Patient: sex M, age 34
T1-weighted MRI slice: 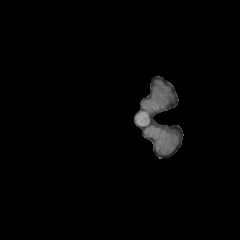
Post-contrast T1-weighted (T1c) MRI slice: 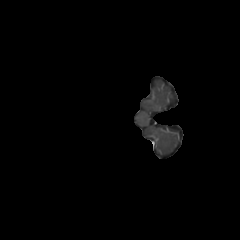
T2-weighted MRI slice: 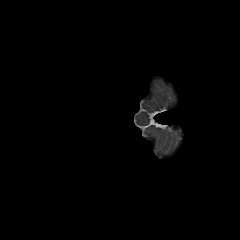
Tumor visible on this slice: no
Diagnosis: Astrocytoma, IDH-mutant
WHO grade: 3